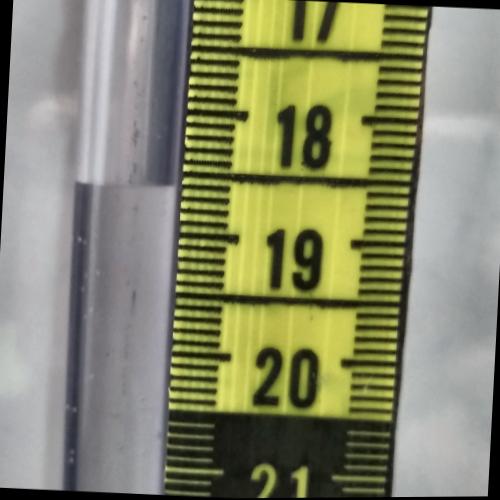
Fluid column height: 18.6 cm